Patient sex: M
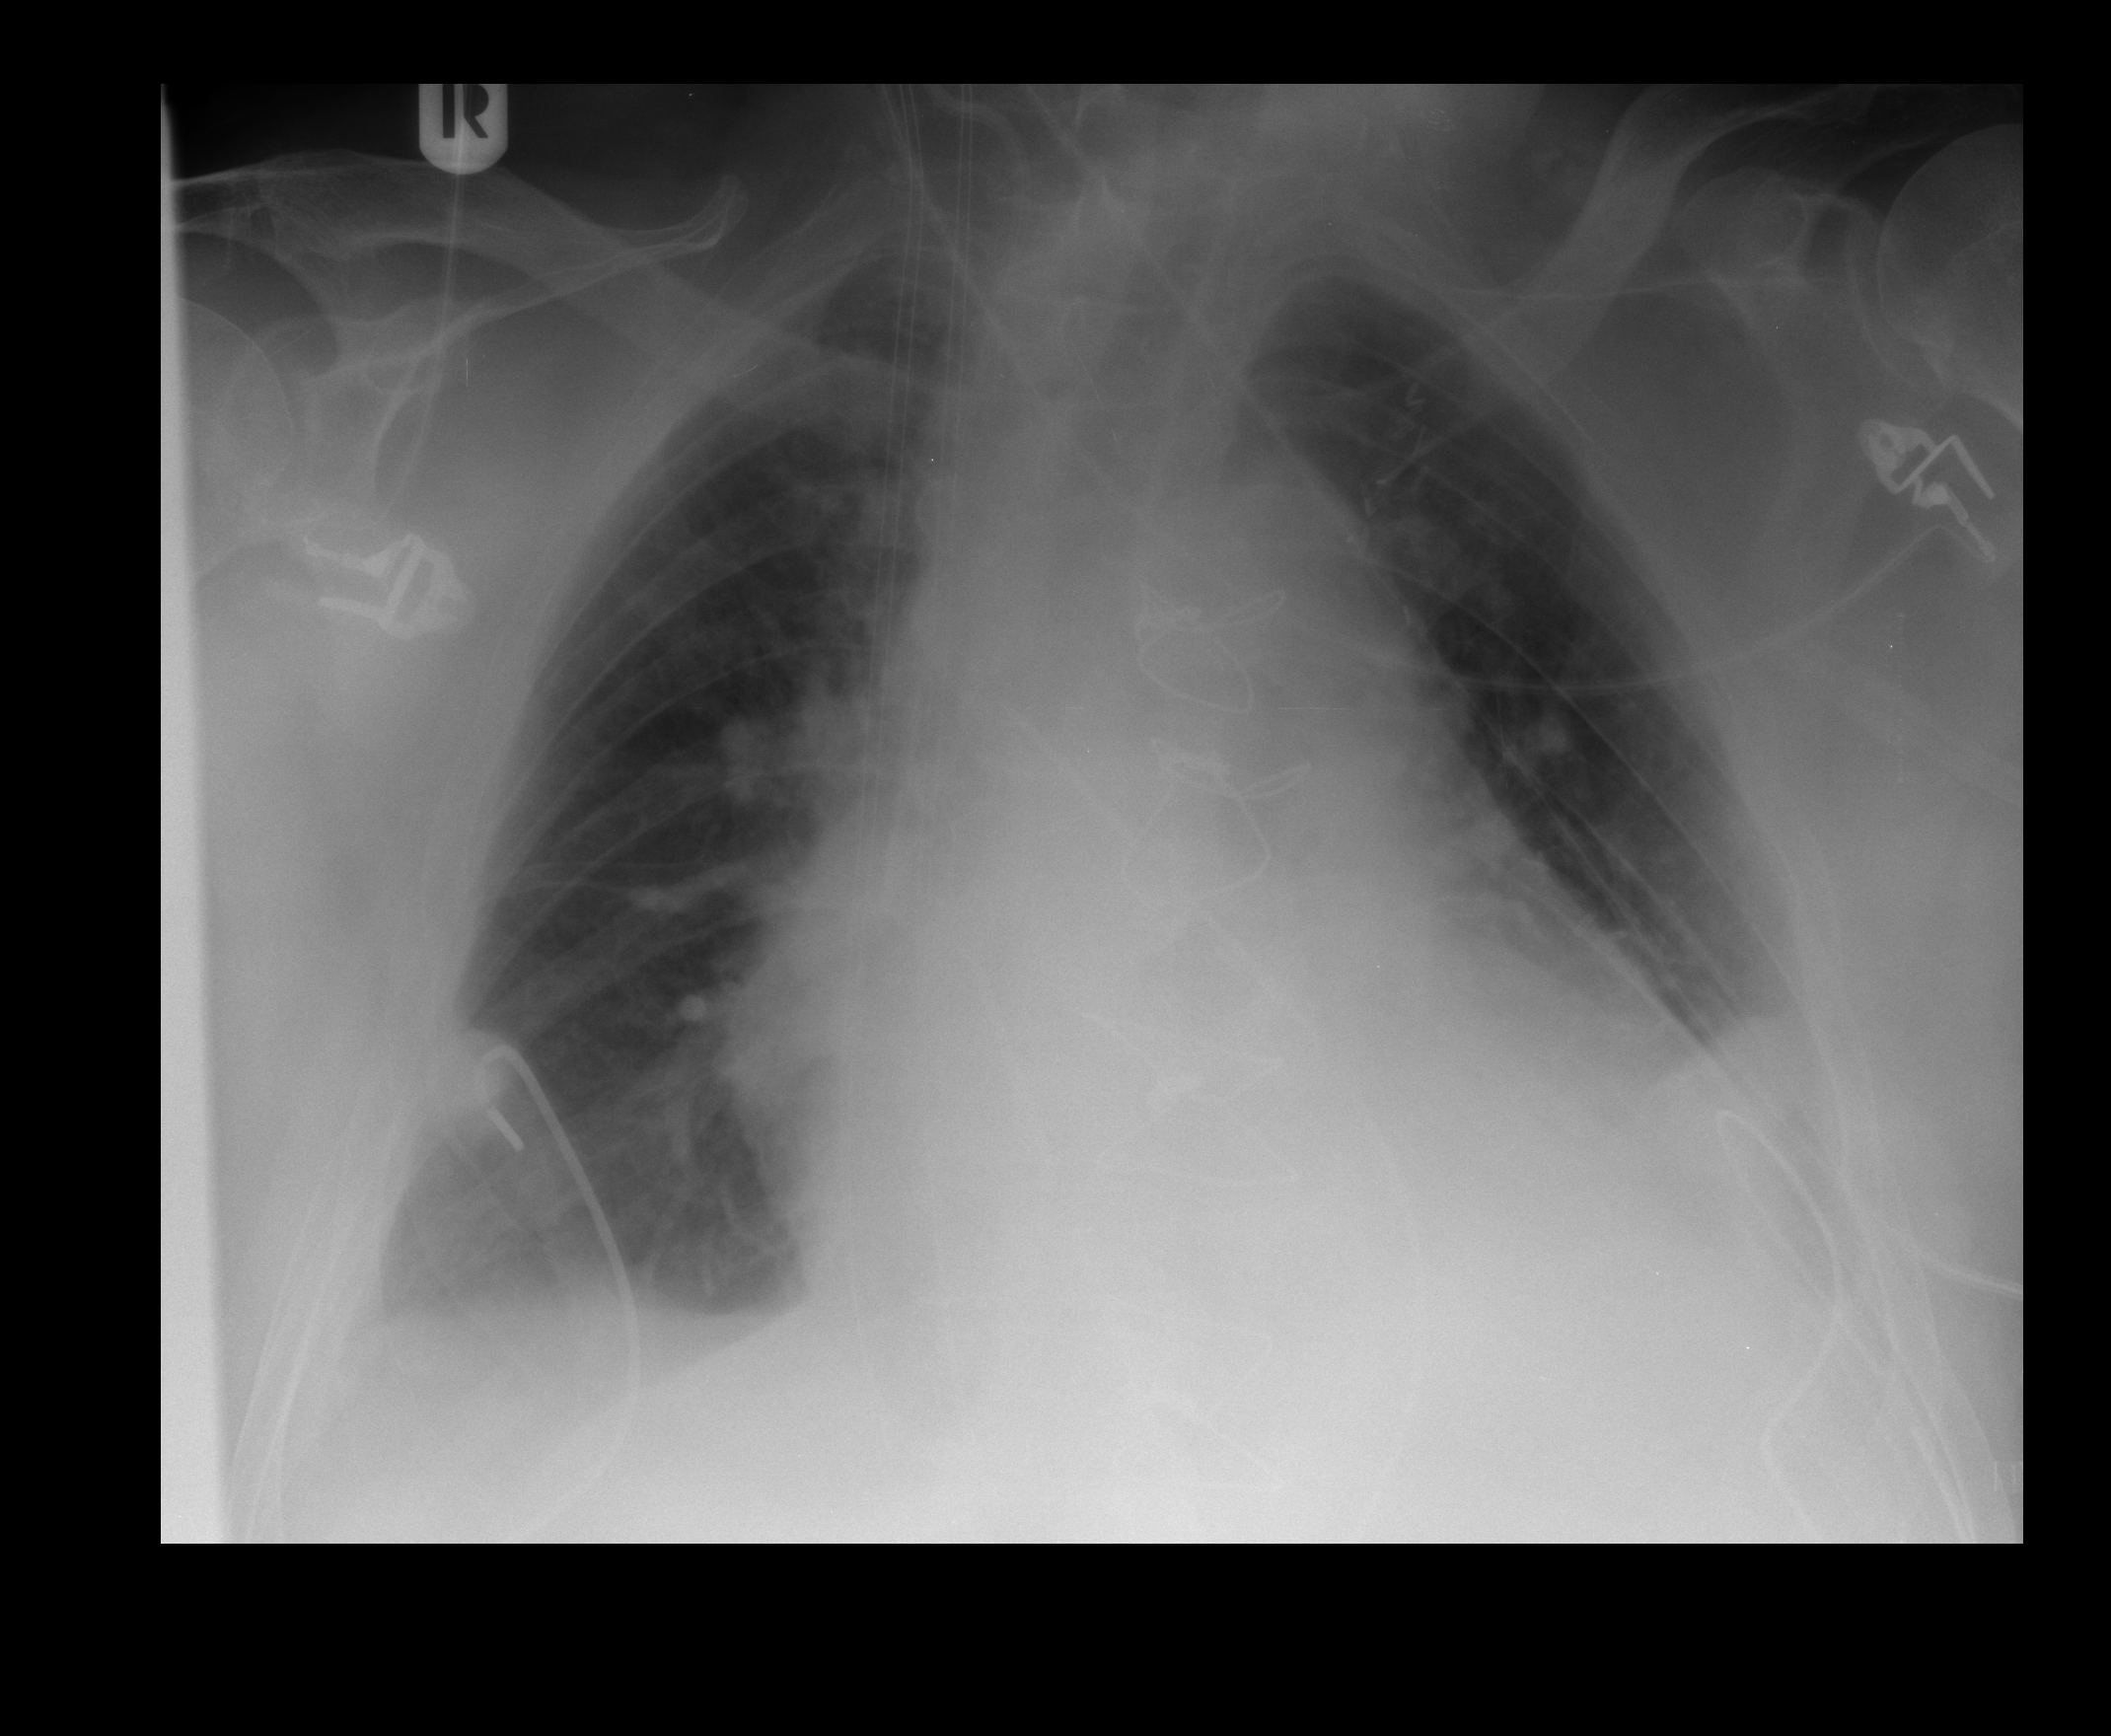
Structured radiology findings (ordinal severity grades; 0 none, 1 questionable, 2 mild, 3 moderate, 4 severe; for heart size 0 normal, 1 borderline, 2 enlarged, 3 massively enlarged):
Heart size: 2
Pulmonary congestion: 1
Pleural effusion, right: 1
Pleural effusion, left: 2
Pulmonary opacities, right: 0
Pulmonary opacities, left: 0
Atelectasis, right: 2
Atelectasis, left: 2